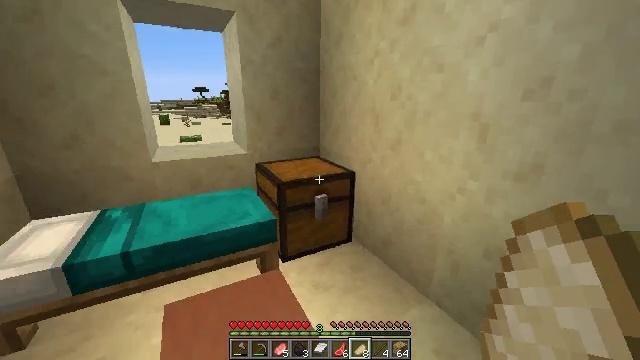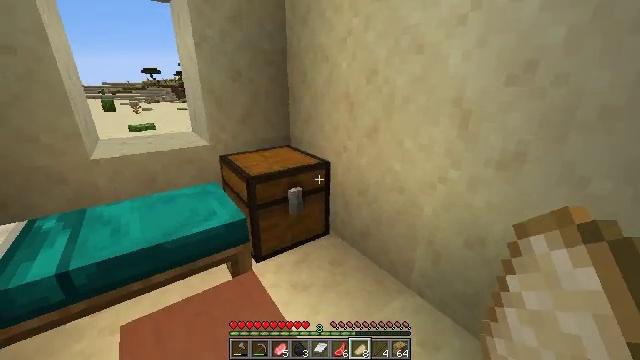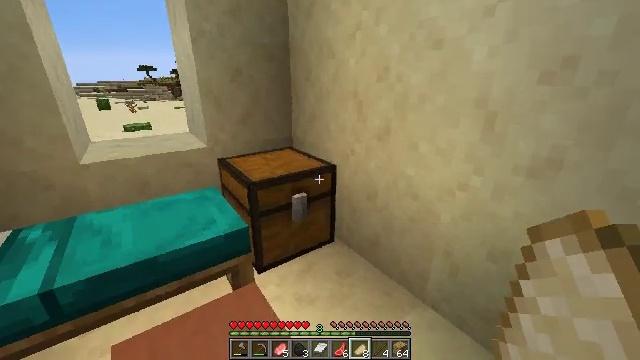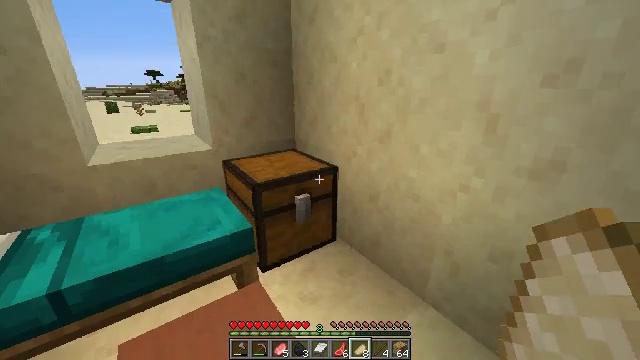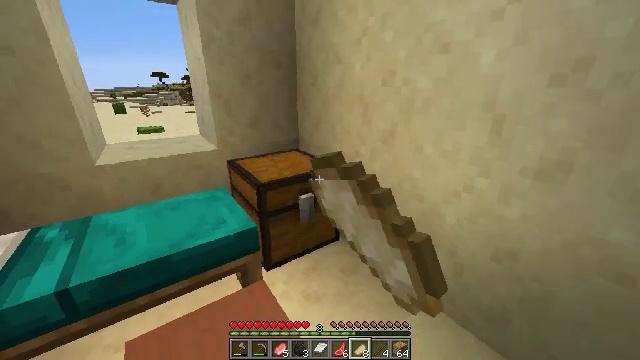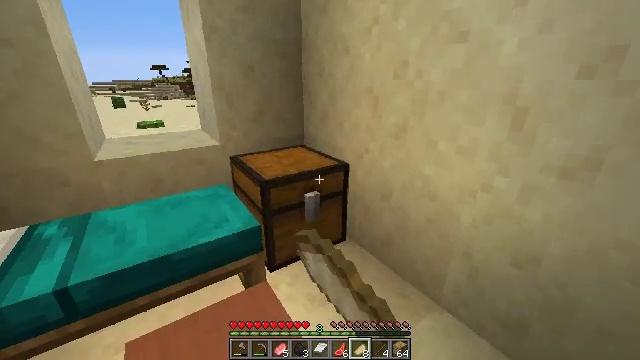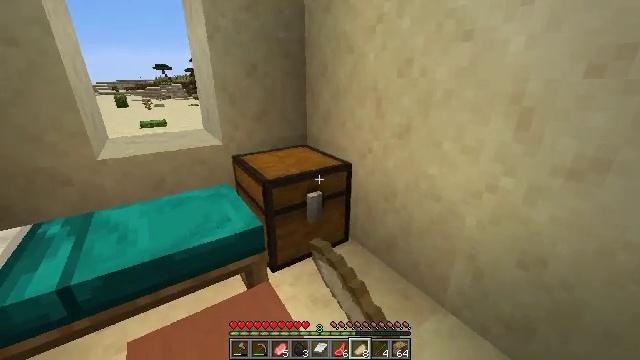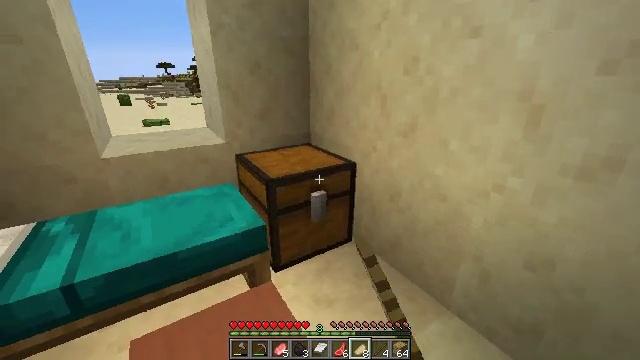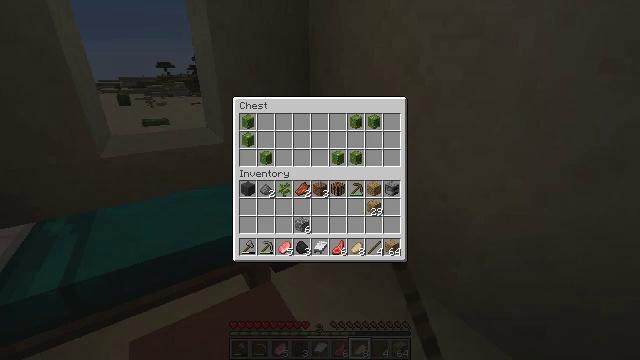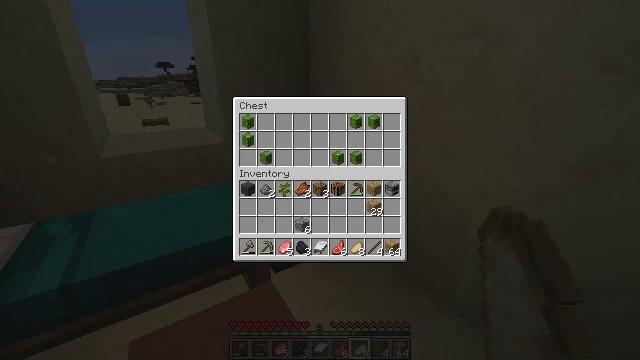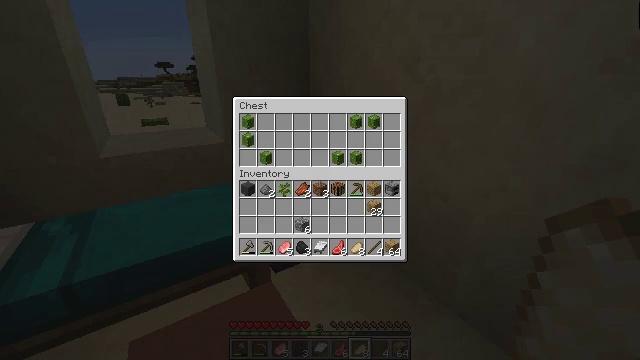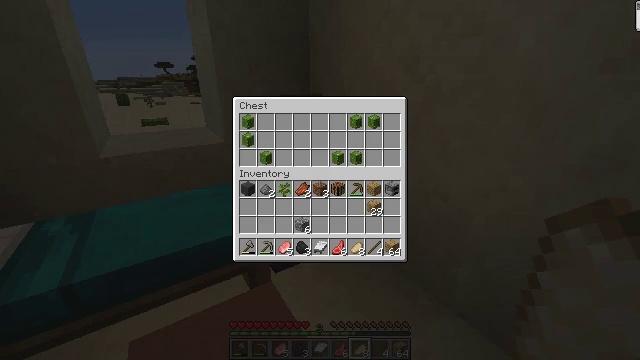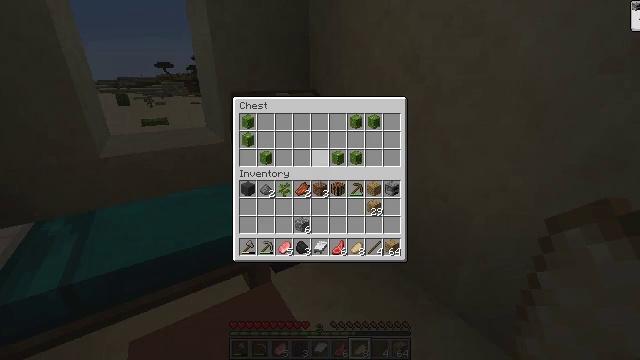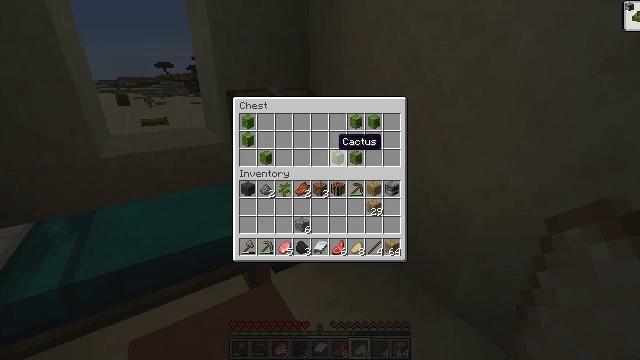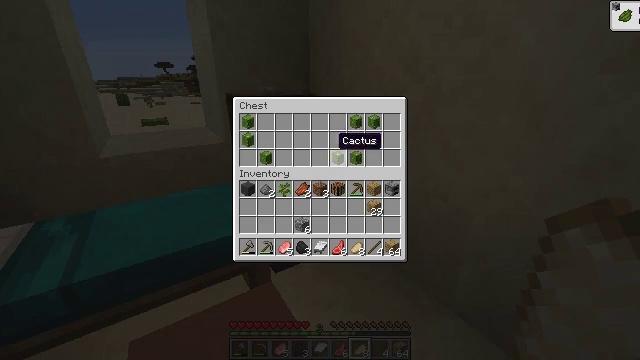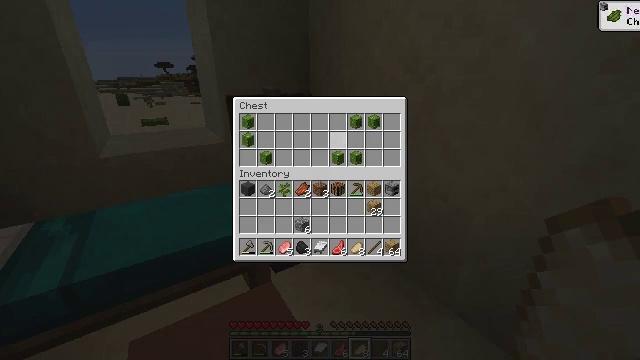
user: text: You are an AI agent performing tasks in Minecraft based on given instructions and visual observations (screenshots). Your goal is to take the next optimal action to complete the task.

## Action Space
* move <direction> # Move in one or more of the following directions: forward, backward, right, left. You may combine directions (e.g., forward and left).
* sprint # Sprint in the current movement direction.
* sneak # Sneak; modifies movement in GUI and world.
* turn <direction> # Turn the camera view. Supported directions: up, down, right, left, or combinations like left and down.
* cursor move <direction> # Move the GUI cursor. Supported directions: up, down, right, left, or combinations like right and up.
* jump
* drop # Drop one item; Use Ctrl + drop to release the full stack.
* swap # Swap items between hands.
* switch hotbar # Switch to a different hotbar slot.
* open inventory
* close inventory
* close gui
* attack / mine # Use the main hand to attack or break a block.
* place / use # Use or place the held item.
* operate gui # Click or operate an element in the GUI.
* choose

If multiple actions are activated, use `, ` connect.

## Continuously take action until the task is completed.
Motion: motion action
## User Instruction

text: Mine a hay block from the field.
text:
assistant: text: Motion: turn right and down
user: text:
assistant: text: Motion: no_op
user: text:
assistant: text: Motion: use / place
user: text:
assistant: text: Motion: use / place
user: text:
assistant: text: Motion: turn left, use / place
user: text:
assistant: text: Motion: no_op
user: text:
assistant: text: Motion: no_op
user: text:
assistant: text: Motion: cursor move left, open gui
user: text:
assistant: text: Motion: cursor move right
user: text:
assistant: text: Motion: no_op
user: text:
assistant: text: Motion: sneak
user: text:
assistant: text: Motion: sneak, cursor move right and up
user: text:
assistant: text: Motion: sneak
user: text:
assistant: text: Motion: sneak
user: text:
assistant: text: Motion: sneak, cursor move right
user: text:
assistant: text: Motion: sneak
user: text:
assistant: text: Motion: sneak, cursor move down
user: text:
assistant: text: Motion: sneak
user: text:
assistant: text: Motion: sneak
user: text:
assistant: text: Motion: sneak
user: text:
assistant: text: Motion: sneak
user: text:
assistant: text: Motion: sneak
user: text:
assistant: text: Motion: sneak
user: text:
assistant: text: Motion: sneak
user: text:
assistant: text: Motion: sneak
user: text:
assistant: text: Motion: sneak
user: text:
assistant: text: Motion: sneak
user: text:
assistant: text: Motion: sneak, cursor move right
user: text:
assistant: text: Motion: no_op
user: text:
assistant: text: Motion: turn right, close gui